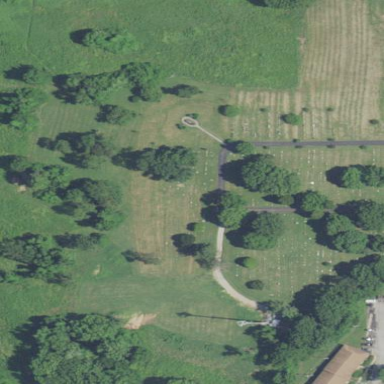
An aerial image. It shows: Cemetery.